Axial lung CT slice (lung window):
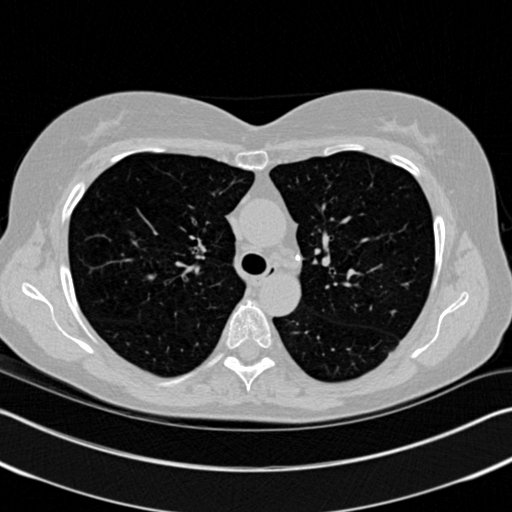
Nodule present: no